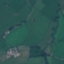
Label: Pasture